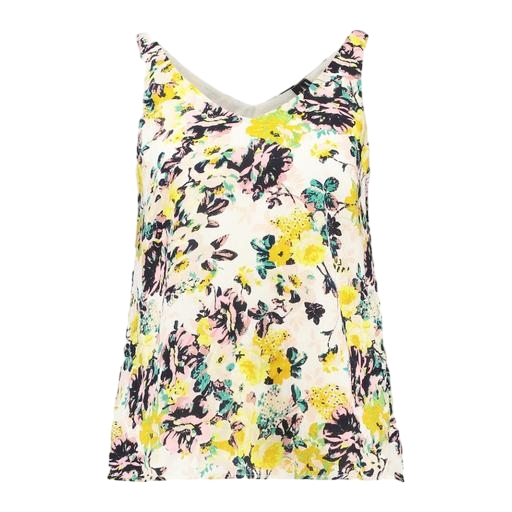
yellow floral strappy v-neck top, floral print tank top, yellow floral-print top, white background